Question: I want all of my charts to line up using the 'DateTimeContinuousAxis'. I have several values logged with a time stamp. I parse the file and store the values per time stamp. Now how can I create several charts that will line up as if it were to look like a timing diagram using Telerik 'RadChartView'? Mind you, this all will need to be done pragmatically aside from any styles that are set.
Here are some things to consider:
- 'VerticalAxis'- 'Hide''HorizontalAxis.Visibility''LineSeries''HorizontalAxis'
Here is a screenshot of what I'm talking about (and actually I have the vertical axis label thing partially fixed in this screenshot, see the answer on how I did it):

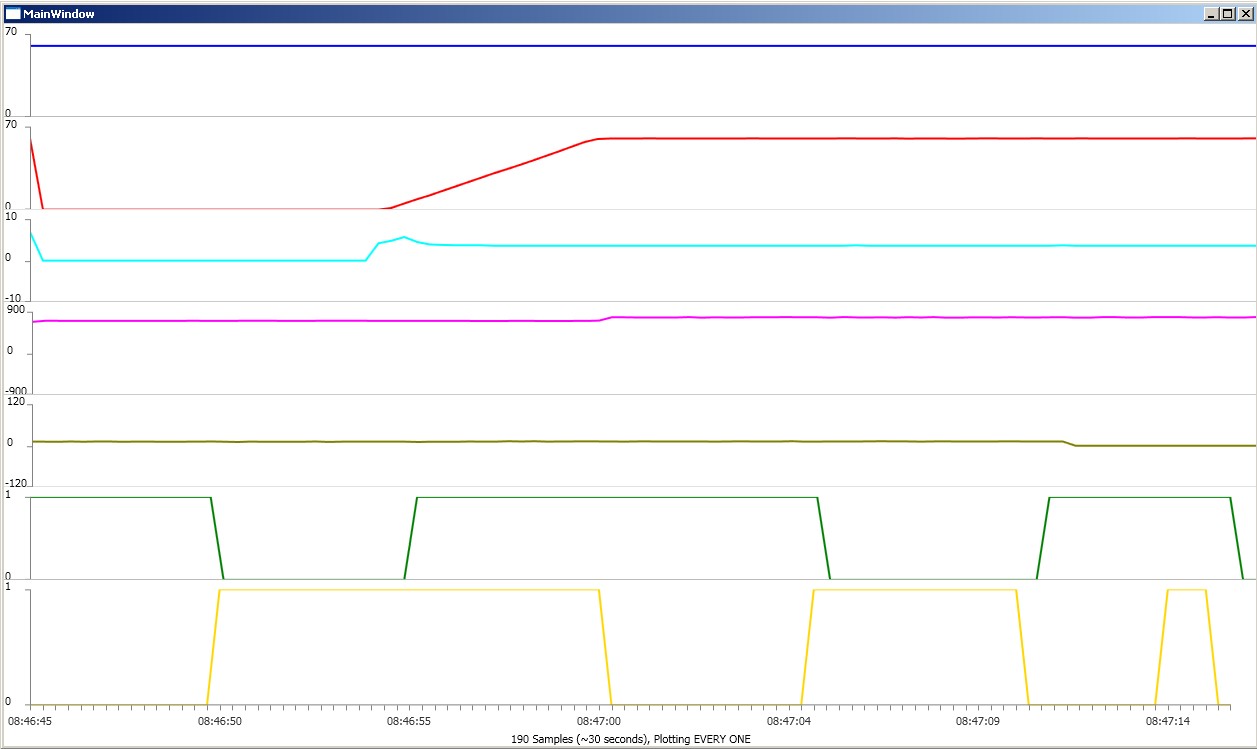
Answer: First thing is first, you have add each of your charts to the grid. Here is what my XAML looks like for that:
'''
<Grid Name="layout" />
'''
Next I initialize and setup a couple (not all are shown) components inside of my loop--that iterates through the collection or values that I want to chart--that I will be adding to the Grid/Chart
'''
LineSeries lineSeries = new LineSeries();
lineSeries.VerticalAxis = new LinearAxis()
{ //set additional properties here
LabelStyle = Resources["AdjustedLabelVerticalAxis"] as Style
};
lineSeries.ItemsSource = collection.Values;
lineSeries.CategoryBinding = new PropertyNameDataPointBinding() { PropertyName = "Date" };
lineSeries.ValueBinding = new PropertyNameDataPointBinding() { PropertyName = "Value" };
RadCartesianChart chart = new RadCartesianChart();
chart.HorizontalAxis = new DateTimeContinuousAxis() { LabelFormat = "HH:mm:ss" };
chart.Series.Add(lineSeries);
'''
Then I "hack" my HorizontalAxis to disappear:
'''
chart.HorizontalAxis.MajorTickStyle = Resources["HideTicksHorizontalAxis"] as Style;
chart.HorizontalAxis.LabelStyle = Resources["HideShiftHorizontalAxisLabel"] as Style;
chart.HorizontalAxis.LineThickness = 0;
'''
Now we need to programmatically add the chart to the grid at the end of the loop, so each chart is in their own row, which helps for auto-resizing.
'''
layout.RowDefinitions.Add(new RowDefinition() { Height = new GridLength(chart.MinHeight, GridUnitType.Star) });
'''
Next we set what row in the Grid we want to put the chart, and add it:
'''
Grid.SetRow(chart, i); //where i is the loop counter
layout.Children.Add(chart);
'''
When the loop is done, we have all our charts in the 'collection' to the grid, with no horizontal axes labeling. We need an DateTimeContinousAxis, so lets get crafty.
We first need to add the very last row, because we are going to create another chart and populate the same data, but then hide and adjust everything.
So outside of my loop I did:
'''
layout.RowDefinitions.Add(new RowDefinition() { Height = new GridLength(30) }); //add last row
DateTimeContinuousAxis graph = new DateTimeContinuousAxis();
graph.MinHeight = 12;
graph.Maximum = collection.Values[collection.Values.Count - 1].Date; //max/min DateTime values
graph.Minimum = collection.Values[0].Date;
graph.LabelInterval = 2;
graph.MaximumTicks = 3;
graph.LabelFormat = "hh:mm:ss";
graph.MajorStepUnit = Telerik.Charting.TimeInterval.Second;
graph.LineThickness = 1;
'''
Then go on to create a minimalist 'LinearAxis', 'LineSeries', and 'RadCartesianChart'
'''
LinearAxis axis = new LinearAxis();
LineSeries ls = new LineSeries();
RadCartesianChart blankChart = new RadCartesianChart();
ls.ItemsSource = collection.Values; //Set up for binding
ls.CategoryBinding = new PropertyNameDataPointBinding() { PropertyName = "Date" };
ls.ValueBinding = new PropertyNameDataPointBinding() { PropertyName = "Value" };
ls.Visibility = System.Windows.Visibility.Hidden; //hide the line from being plotted
axis.LabelStyle = Resources["TextBlockStyle2"] as Style;
axis.Opacity = 0; //make it invisible
axis.MinHeight = 0; //make it able to resize to 0 if ever needed
blankChart.MinHeight = 0;
blankChart.HorizontalAxis = graph;
blankChart.VerticalAxis = axis;
blankChart.Series.Add(ls);
Grid.SetRow(blankChart, collection.Count);
layout.Children.Add(blankChart);
'''
There you have it, the last Grid in your window will contain just a visible DateTimeContinuous axis that will line up with your other charts. This is quite the hack, so its not the prettiest or revised. Below is the Styles that can be used in your XAML as well as the final result.
'''
<Style x:Key="AdjustedLabelVerticalAxis" TargetType="{x:Type TextBlock}">
<Setter Property="Width" Value="30"/>
<Setter Property="Margin" Value="0,0,2,0"/>
<Setter Property="HorizontalAlignment" Value="Left"/>
<Setter Property="TextAlignment" Value="Right"/>
</Style>
<Style x:Key="HideShiftHorizontalAxisLabel" TargetType="{x:Type TextBlock}">
<Setter Property="Margin" Value="4,-15,4,0"/>
<Setter Property="Foreground" Value="Transparent"/>
</Style>
<Style x:Key="HideTicksHorizontalAxis" TargetType="{x:Type Rectangle}">
<Setter Property="Visibility" Value="Hidden"/>
</Style>
'''

Any questions, please ask.